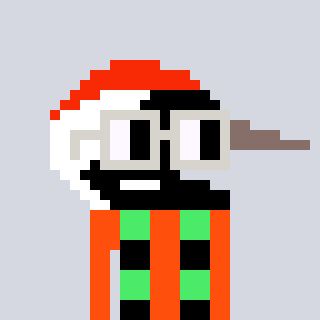
a pixel art character with square light gray glasses, a crane-shaped head and a orange-colored body on a cool background